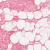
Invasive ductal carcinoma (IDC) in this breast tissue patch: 0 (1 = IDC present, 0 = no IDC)